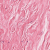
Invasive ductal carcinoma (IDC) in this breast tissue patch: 0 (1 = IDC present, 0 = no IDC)